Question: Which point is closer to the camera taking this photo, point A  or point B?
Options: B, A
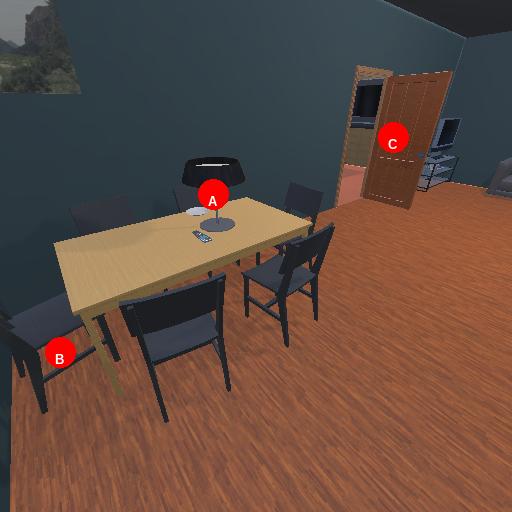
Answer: B